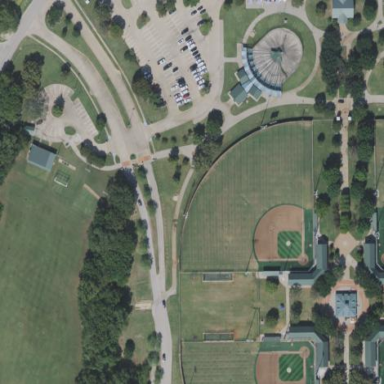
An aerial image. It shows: Baseball pitch for leisure and sports activities.